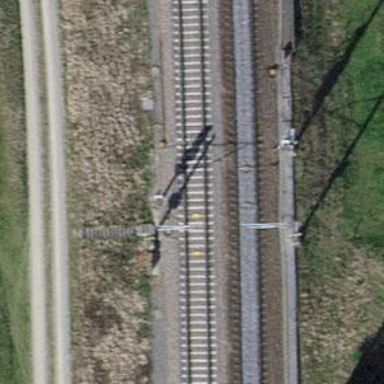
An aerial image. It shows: Single railway track with electrified contact line.